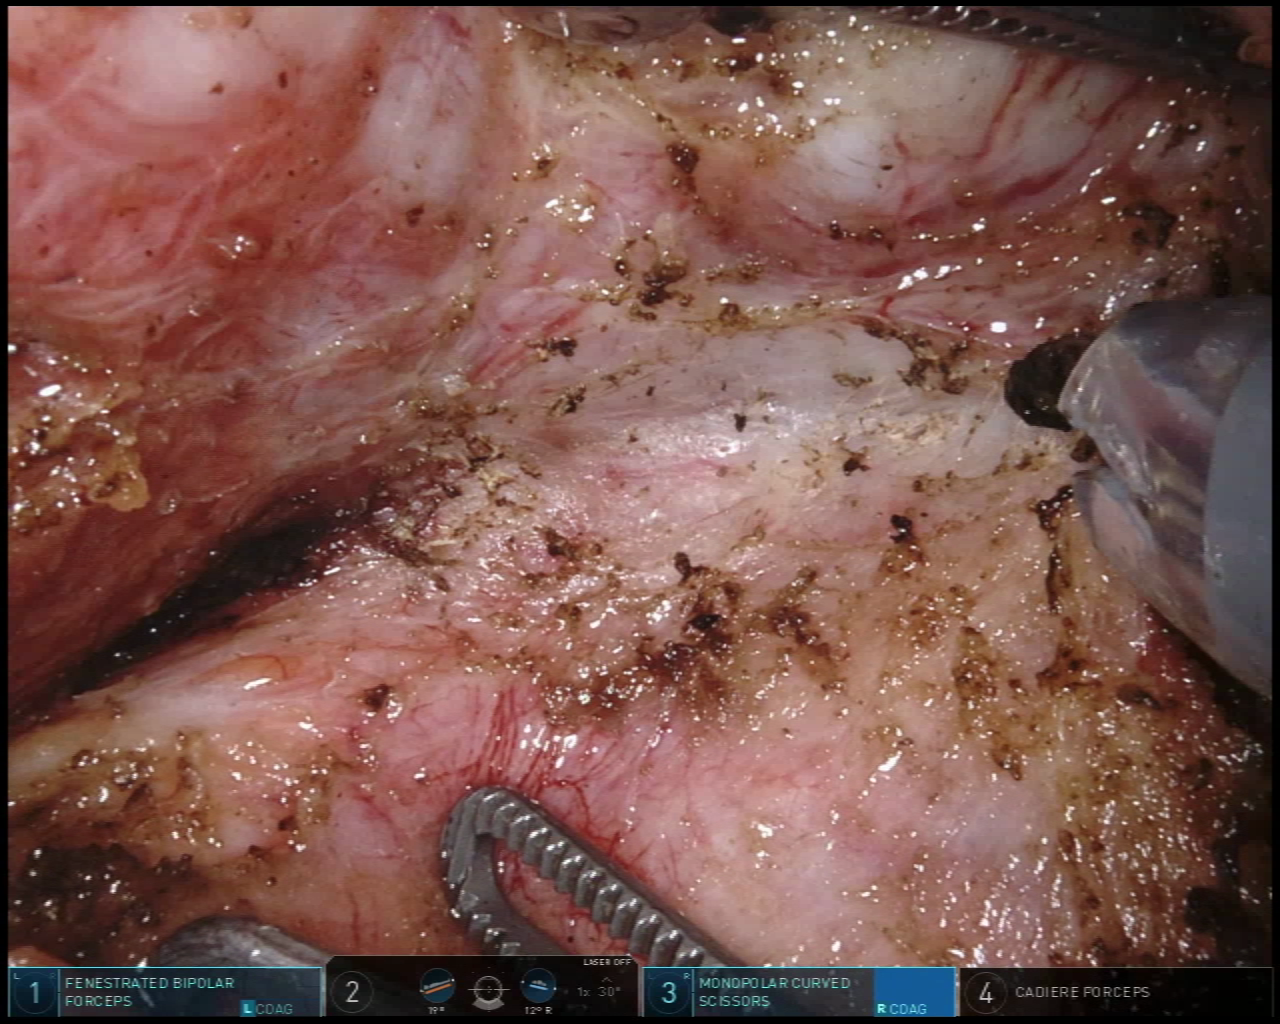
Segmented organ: vesicular_glands
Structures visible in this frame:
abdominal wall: no
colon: no
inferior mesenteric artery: no
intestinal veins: no
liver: no
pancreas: no
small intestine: no
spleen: no
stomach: no
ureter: no
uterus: no
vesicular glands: yes